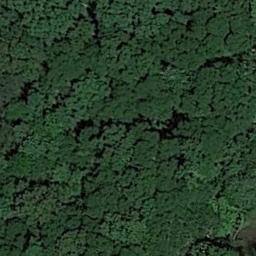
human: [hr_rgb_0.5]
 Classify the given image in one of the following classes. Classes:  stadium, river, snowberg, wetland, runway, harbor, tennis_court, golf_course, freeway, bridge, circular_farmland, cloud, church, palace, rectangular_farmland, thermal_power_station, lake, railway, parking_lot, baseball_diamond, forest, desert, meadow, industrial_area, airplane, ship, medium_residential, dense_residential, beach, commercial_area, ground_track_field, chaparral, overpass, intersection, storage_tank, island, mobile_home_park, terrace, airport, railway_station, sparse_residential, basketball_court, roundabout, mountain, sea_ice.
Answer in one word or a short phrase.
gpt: forest